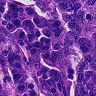
Metastatic tissue present: yes